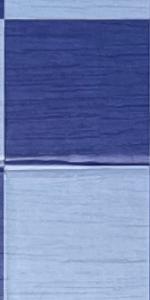
Label: Empty